Question: I want to replicate <URL> on Android?
In it's example, a marker (pin on iOS) is created and added on a scrollable, zoomable imageView. And when the marker is clicked, an 'infoWindow' (callout view on iOS) is shown. How do I achieve this behaviour? Is there a similar library to this? Should I draw the marker and show info window manually? Is there at least any way to use 'Marker' and it's 'infoWindow' on an 'ImageView'.

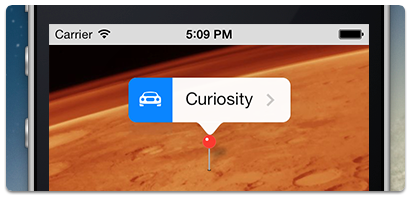
Answer: Best choice I could find is this <URL> It has a pin sample you could use.
Add pin as a bitmap, override add an 'OnPinClickListener' interface (see samples for where to invoke the 'onPinClick' method).
'''
if (pinRect.contains((int)touchCoord.x, (int)touchCoord.y)) {
onPinClickListener.onPinClicked(i);
}
'''
I still have no answer for info window.